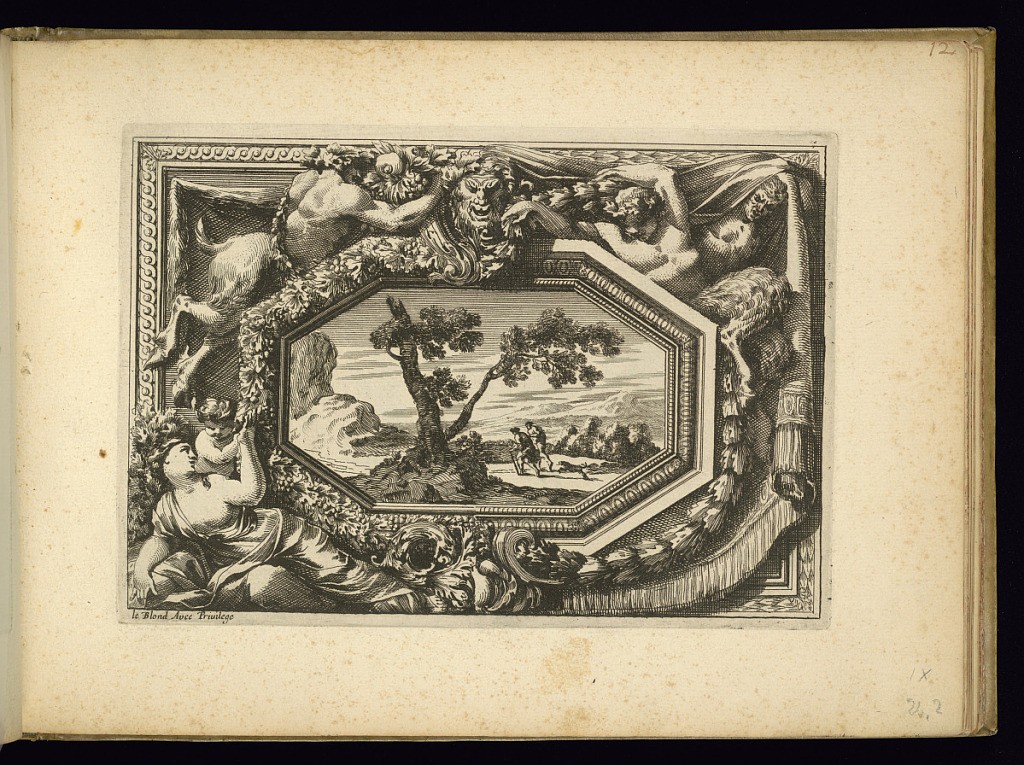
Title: Panel Design with a Landscape
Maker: Jean Le Pautre, French, 1618–1682
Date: ca. 1651
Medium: Etching on laid paper
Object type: Print
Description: Panel design with a landscape in an octagonal frame in the center featuring two figures and a dog. The two sides of the panel have two different designs featuring satyrs, female figure, putto, mascaron (mask), scrolling leaves, draped textiles, fruit, festoons of leaves, and foliate branches.